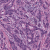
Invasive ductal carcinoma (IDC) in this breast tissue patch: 1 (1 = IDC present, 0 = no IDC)